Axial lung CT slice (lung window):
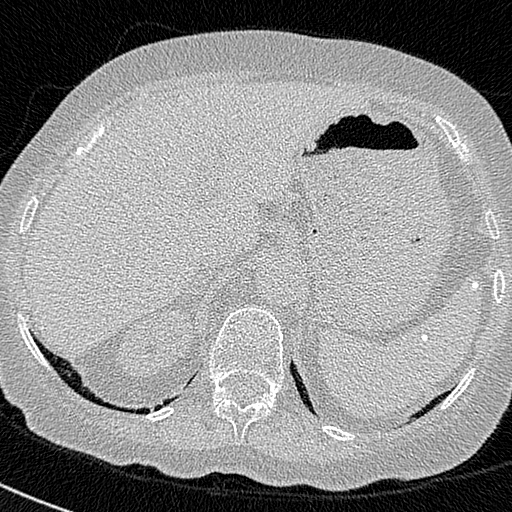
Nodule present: no